Aerial crown-view tile of a tropical tree (Barro Colorado Island, Panama), acquired 20241216:
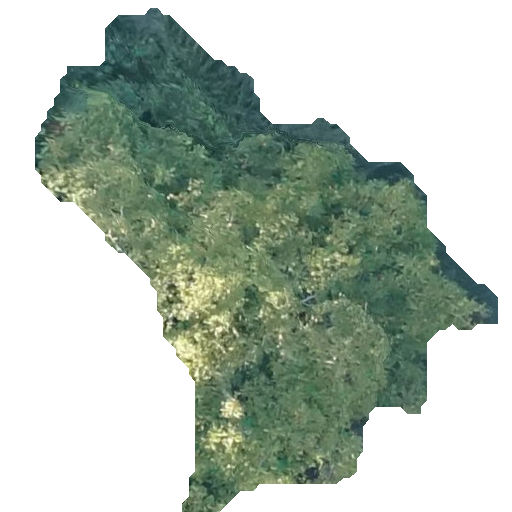
Species: Spondias mombin
GBIF accepted scientific name: Spondias mombin
Crown area: 169.99 m²